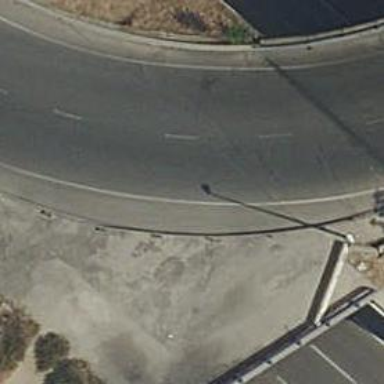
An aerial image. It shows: Roundabout on trunk highway.